Question: has
'''
Router.map(function() {
this.route('concepts');
this.route('create-concept', { path: '/concepts/new' });
this.route('concept', { path: '/concepts/:id' });
});
'''
has
'''
import Ember from 'ember';
export default Ember.Controller.extend({
actions: {
create: function() {
var concept = this.store.createRecord('concept', {
description: this.get('description').trim()
});
this.set('description', '');
concept.save();
}
}
});
'''
has
'''
{{textarea value="description"}}
{{action 'create'}}
'''
is just the default
'''
import Ember from 'ember';
export default Ember.Route.extend({
});
'''
When I go to the URL '/concepts/new' in my browser, however, I just get the error
'''
Uncaught TypeError: Cannot read property 'getAttribute' of undefined
'''
in my browser. I have no idea what the cause of this generic error would be, and documentation on this seems to be pretty sparse...
-- when I am visiting /concepts and click on a link to /concepts/new, it shows
'''
Preparing to transition from 'concepts' to ' create-concept'
Transitioned into 'create-concept'
'''
so it would appear that it does find the correct route
Since it's hard to copy and paste this for some reason, here's a screenshot of part of the stack trace:
-- <URL>

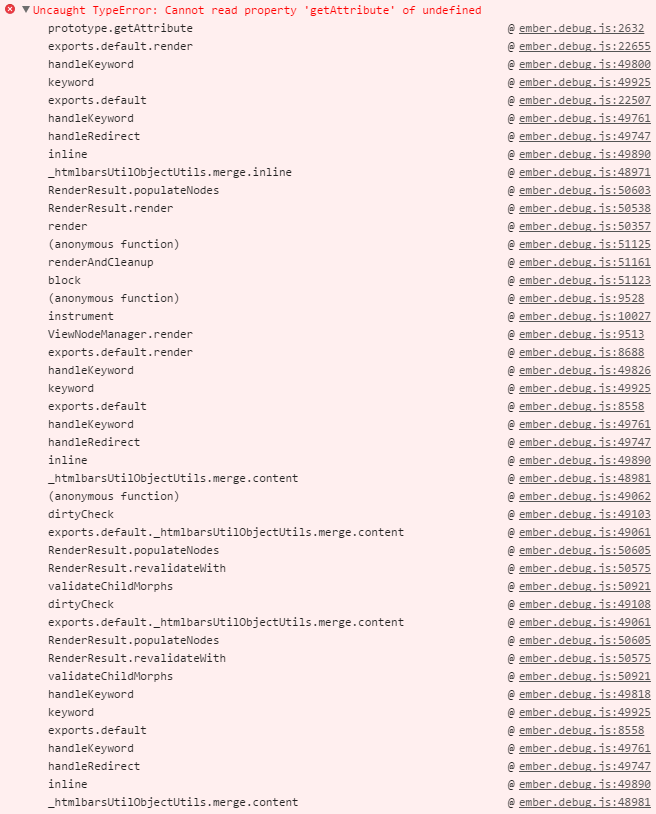
Answer: I don't think you really want 'value="description"', you probably mean 'value=description'
One assigns the literal string 'description' to the value property, the other binds the property 'description' to the value property.
Your action needs to actually be attached to something! A div, button, anchor tag.
'''
<div {{action 'create'}}>blah</div>
<button {{action 'create'}}>blah</button>
'''
<URL>